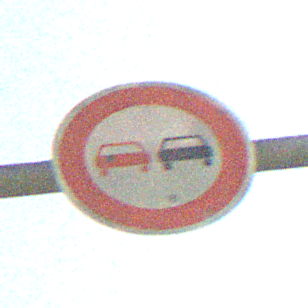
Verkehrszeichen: Ueberholverbot
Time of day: Night
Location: Outdoor (Nature)
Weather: Clear
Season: NotSpecified
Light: Natural